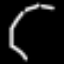
Label: octagon